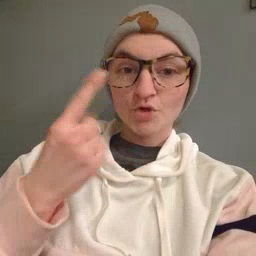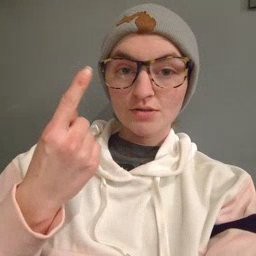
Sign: first